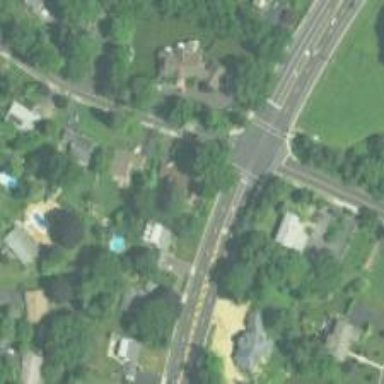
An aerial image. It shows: Marked road crossing.